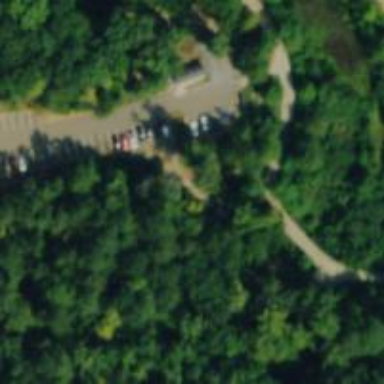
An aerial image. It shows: Path.